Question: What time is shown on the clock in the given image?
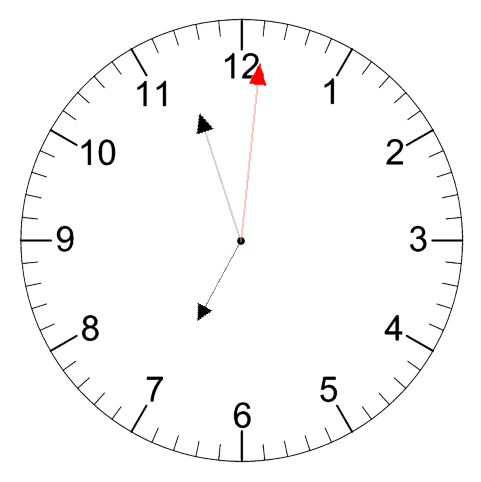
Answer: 06:57:01